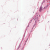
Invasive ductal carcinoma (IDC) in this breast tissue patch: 0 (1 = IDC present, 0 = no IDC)